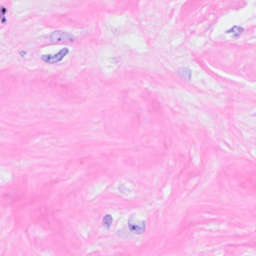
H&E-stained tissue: Breast